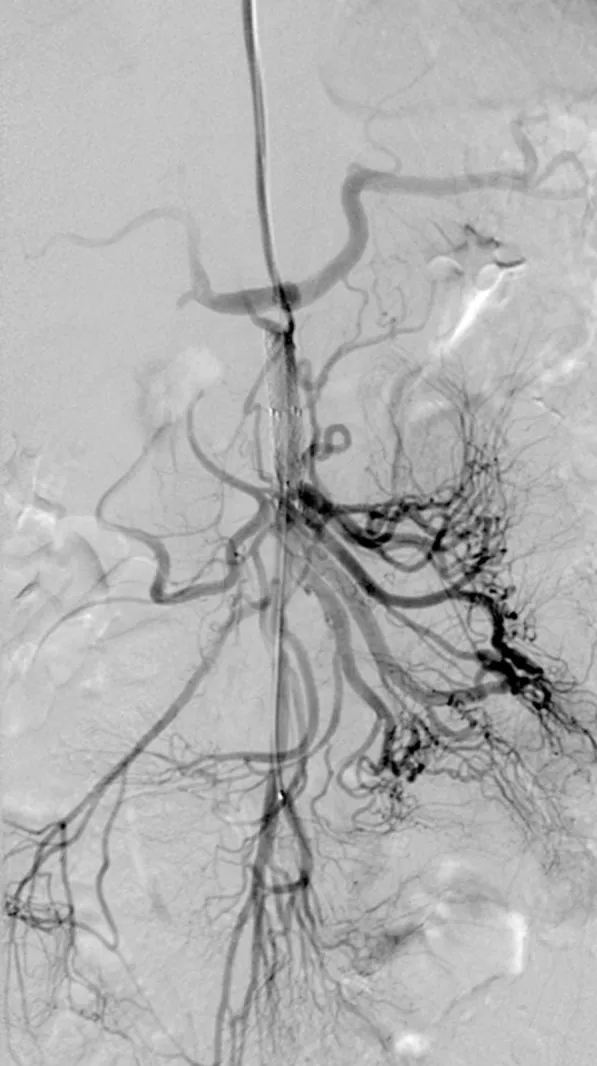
On second attempt, balloon, expandable covered stent was placed in the SMA covering the aneurysmal neck - DSA confirmed complete exclusion of the aneurysm.
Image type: radiology (ct)